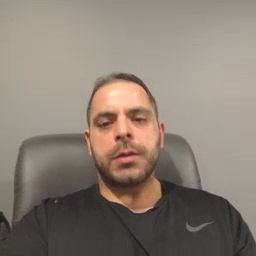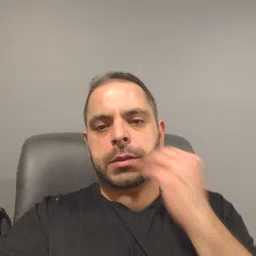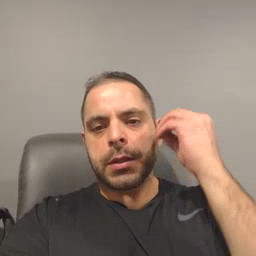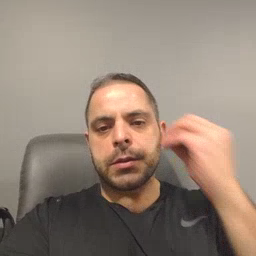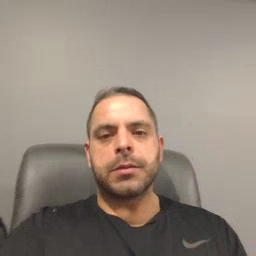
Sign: kiss